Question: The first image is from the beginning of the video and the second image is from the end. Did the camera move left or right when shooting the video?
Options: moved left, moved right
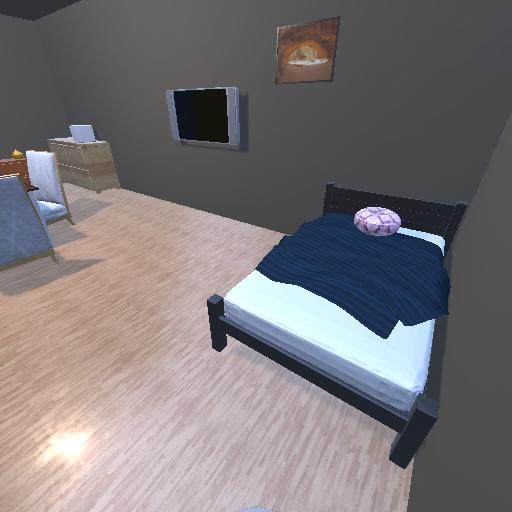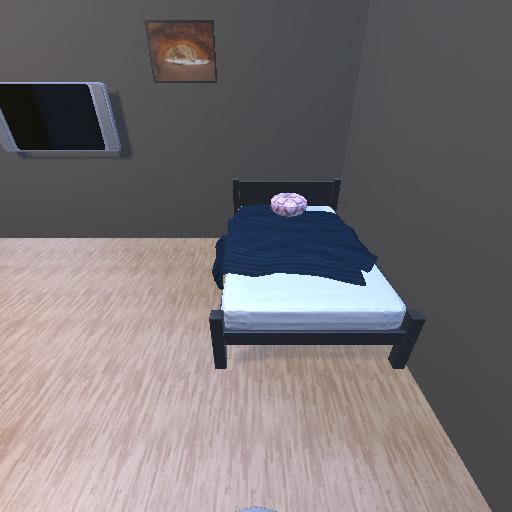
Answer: moved left